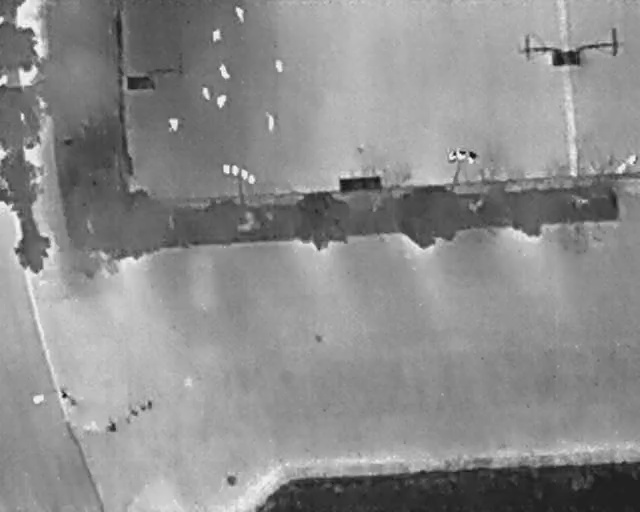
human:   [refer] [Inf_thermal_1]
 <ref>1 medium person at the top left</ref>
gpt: <box>[[25, 23, 28, 25, 2]]</box>

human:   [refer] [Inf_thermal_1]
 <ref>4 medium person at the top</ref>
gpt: <box>[[35, 1, 39, 3, 2], [33, 12, 36, 15, 2], [33, 18, 35, 20, 2], [40, 22, 43, 24, 2]]</box>

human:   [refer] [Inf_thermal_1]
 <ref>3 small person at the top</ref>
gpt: <box>[[32, 5, 35, 7, 2], [42, 11, 44, 13, 2], [30, 17, 33, 19, 2]]</box>

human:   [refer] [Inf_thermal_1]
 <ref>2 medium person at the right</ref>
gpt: <box>[[97, 30, 99, 32, 2], [95, 31, 97, 34, 2]]</box>